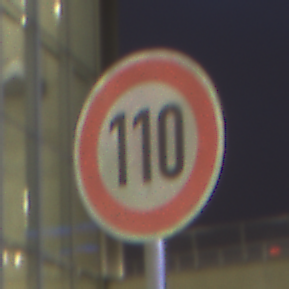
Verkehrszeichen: Geschwindigkeit110
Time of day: Night
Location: Outdoor (Urban)
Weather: PartlyCloudy
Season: NotSpecified
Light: Artificial